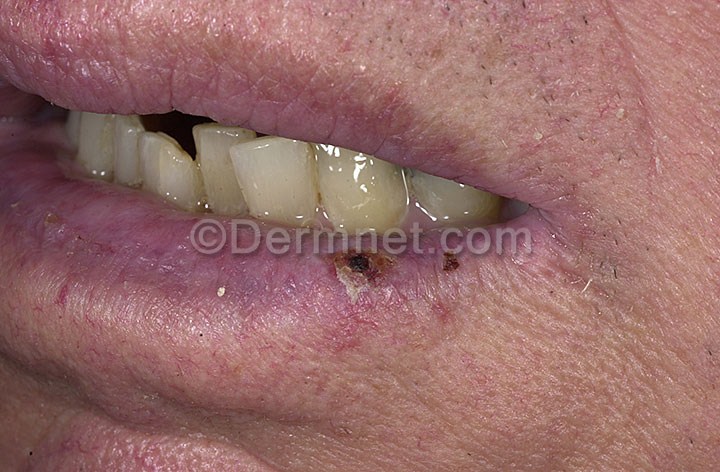
Disease: Actinic Keratosis Basal Cell Carcinoma and other Malignant Lesions